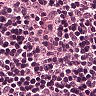
Metastatic tissue present: no